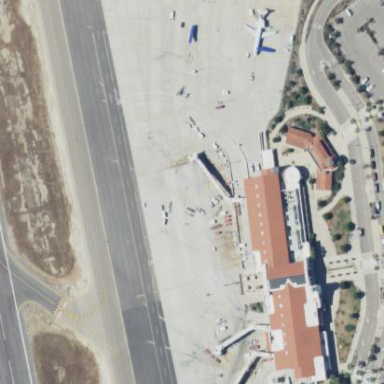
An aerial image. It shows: Apron at the airport.